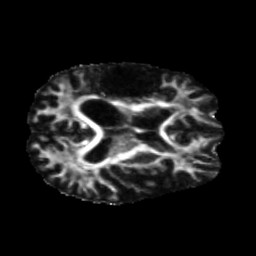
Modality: FA
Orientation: axial
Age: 55
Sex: male
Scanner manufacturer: siemens
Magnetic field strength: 3 T
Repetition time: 5.25 s
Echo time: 0.08 s